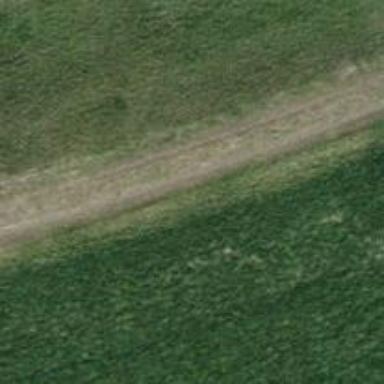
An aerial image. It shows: Grass track with grade4 surface.